Field crop: maize
Growth stage: 2
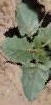
Species: datura